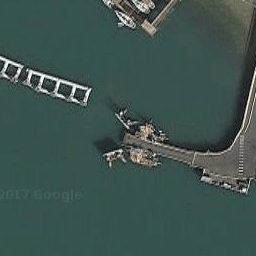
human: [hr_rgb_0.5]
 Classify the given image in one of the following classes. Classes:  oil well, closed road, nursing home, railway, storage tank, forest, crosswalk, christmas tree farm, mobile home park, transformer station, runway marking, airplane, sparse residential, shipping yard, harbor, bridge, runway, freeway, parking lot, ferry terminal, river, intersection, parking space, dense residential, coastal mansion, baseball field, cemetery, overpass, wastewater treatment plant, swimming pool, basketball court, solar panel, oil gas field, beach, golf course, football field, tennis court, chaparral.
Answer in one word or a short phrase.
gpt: ferry terminal